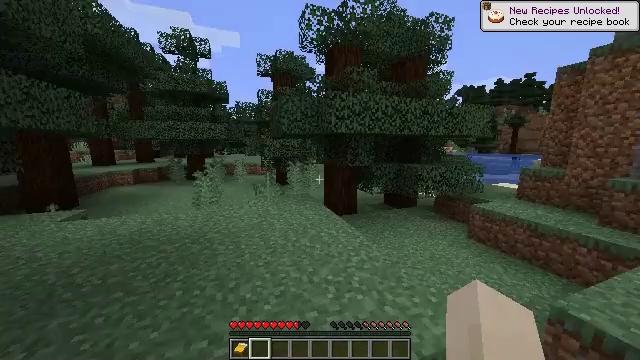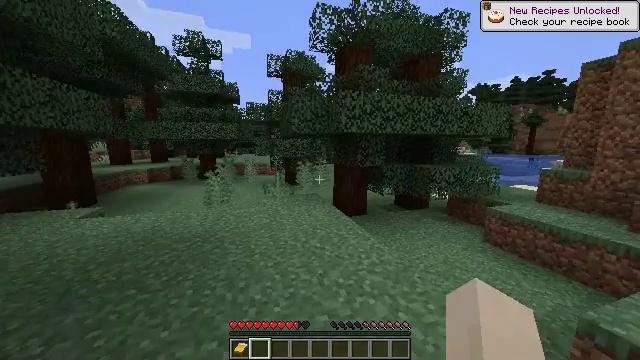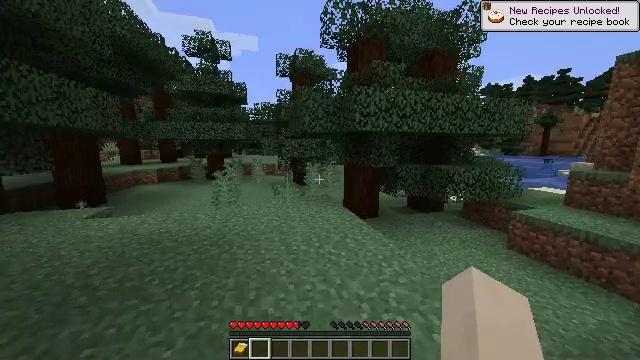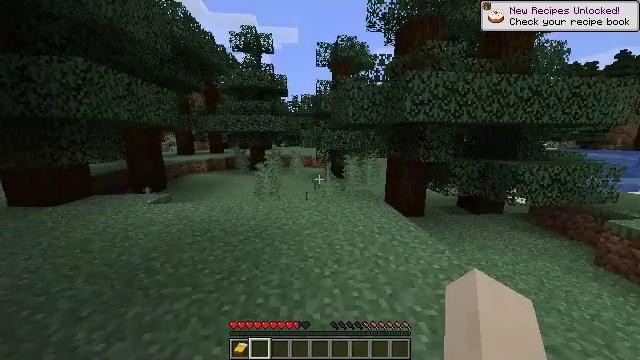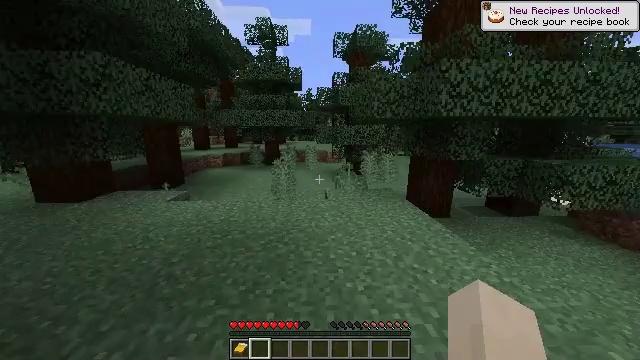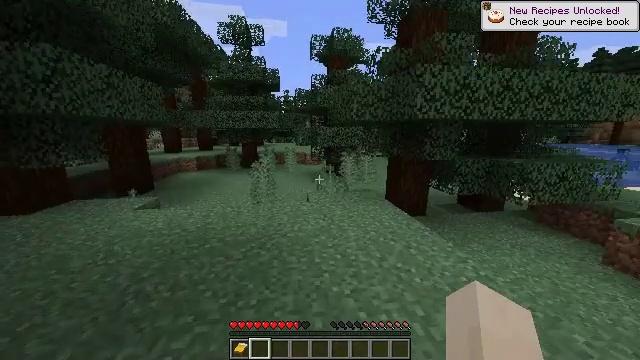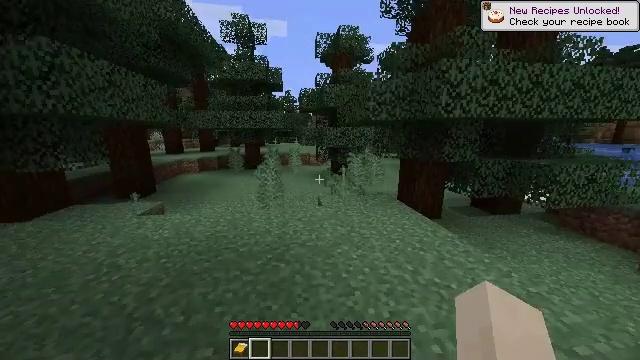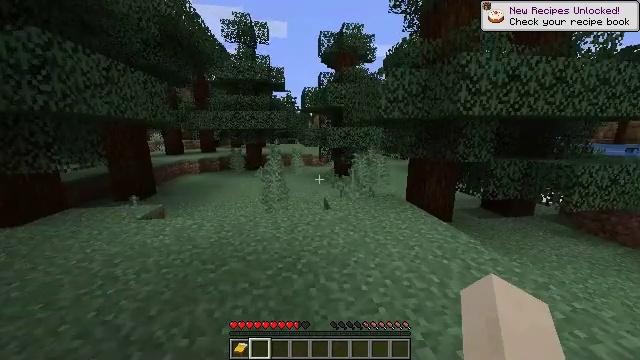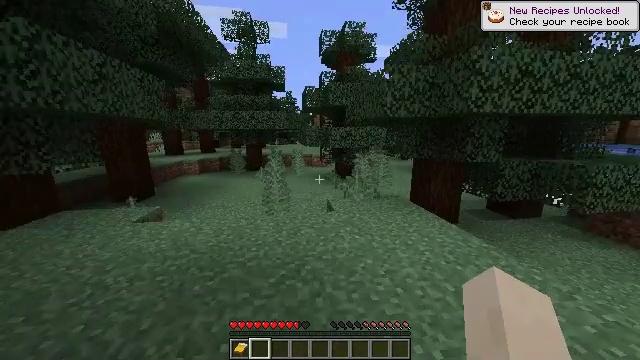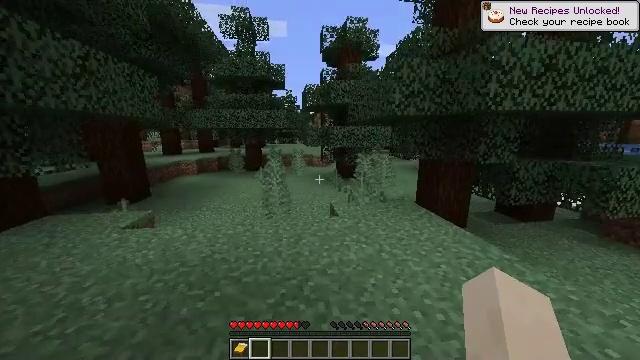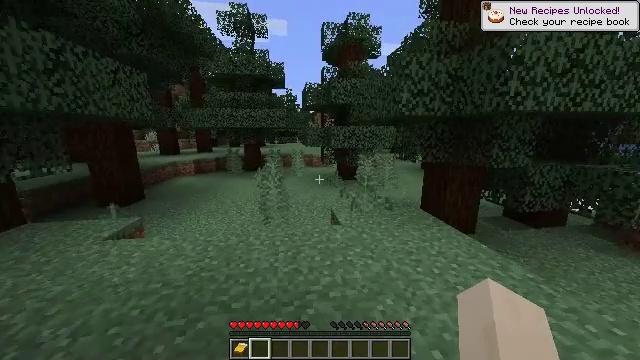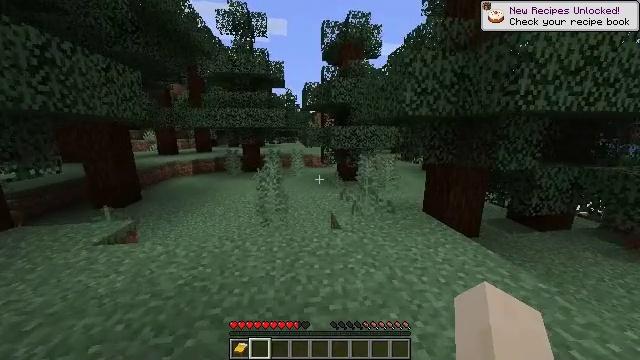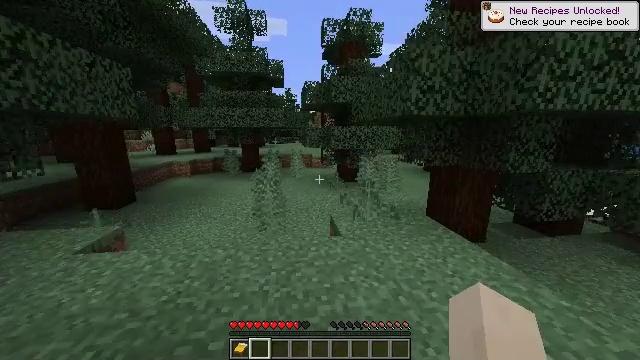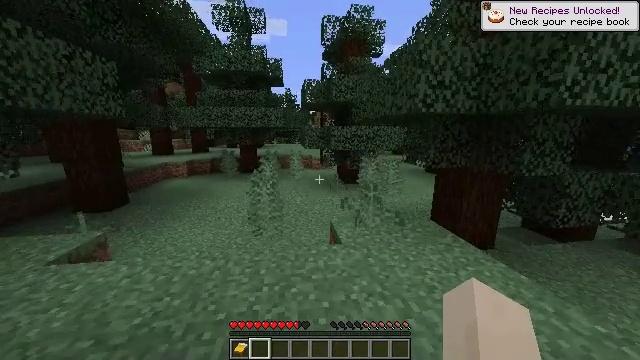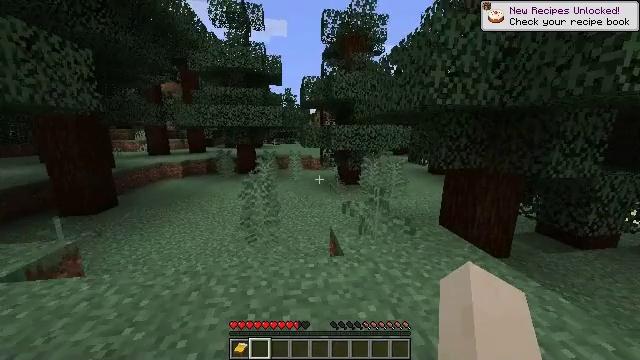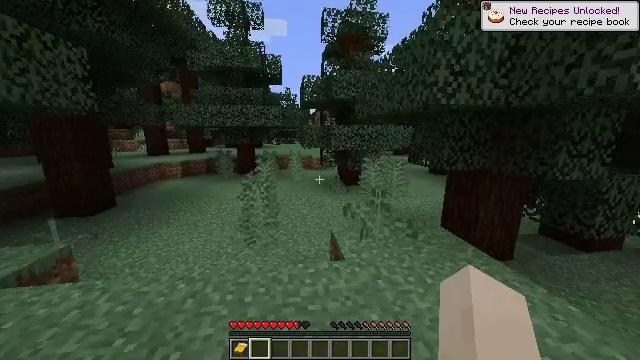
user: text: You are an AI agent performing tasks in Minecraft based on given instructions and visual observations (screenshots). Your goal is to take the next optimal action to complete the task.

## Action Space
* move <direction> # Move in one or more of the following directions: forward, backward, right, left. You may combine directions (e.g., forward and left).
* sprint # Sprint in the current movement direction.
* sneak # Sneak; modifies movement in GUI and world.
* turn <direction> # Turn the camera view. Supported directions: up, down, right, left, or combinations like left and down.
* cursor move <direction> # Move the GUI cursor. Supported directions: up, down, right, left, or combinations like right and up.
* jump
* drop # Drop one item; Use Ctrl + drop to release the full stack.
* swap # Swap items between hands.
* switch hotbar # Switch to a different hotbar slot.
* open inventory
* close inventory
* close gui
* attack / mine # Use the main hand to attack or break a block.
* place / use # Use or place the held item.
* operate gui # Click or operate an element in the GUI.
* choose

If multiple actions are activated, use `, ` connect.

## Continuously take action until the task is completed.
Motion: motion action
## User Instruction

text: Remove the large fern from the terrain.
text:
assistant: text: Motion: move forward and move left, turn left
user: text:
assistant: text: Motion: move forward and move left, turn left
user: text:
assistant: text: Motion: move forward and move left, turn left and down
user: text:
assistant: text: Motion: move forward and move left, turn left and down
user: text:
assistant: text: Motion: move forward and move left, turn right
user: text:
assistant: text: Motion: move forward and move left
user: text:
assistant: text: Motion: move forward
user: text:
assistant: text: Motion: move forward
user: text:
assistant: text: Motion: move forward
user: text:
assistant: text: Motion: move forward
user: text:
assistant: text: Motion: move forward
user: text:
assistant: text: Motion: move forward
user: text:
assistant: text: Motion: move forward
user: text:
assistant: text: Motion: move forward
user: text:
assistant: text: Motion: move forward
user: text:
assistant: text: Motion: move forward, turn right
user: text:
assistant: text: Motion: move forward, turn right and up
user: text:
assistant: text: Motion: move forward
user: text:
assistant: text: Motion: move forward
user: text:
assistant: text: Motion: move forward
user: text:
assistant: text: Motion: move forward
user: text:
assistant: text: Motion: move forward
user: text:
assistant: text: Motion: move forward
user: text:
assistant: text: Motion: move forward
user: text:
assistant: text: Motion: move forward
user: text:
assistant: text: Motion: move forward
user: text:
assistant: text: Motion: move forward
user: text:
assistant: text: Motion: move forward
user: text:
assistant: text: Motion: move forward
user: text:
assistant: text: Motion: move forward